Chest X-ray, PA view. Patient: 23 years old, sex F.
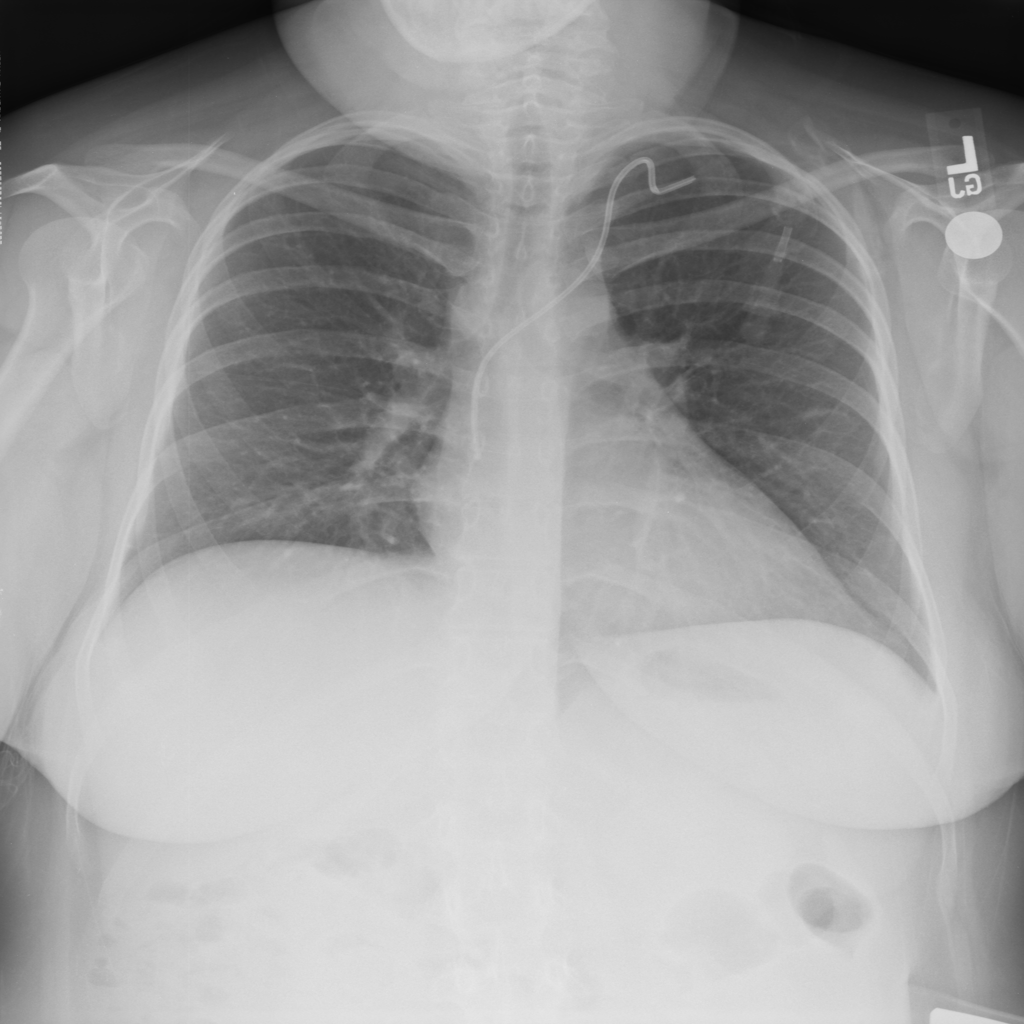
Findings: Atelectasis